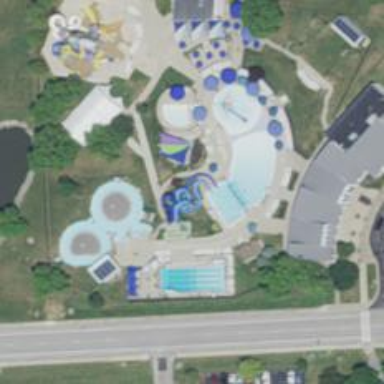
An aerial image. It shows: Water slide attraction.